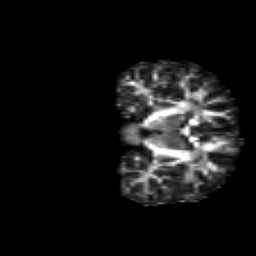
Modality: FA
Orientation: coronal
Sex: male
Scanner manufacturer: siemens
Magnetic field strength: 3 T
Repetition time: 5 s
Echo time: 0.071 s